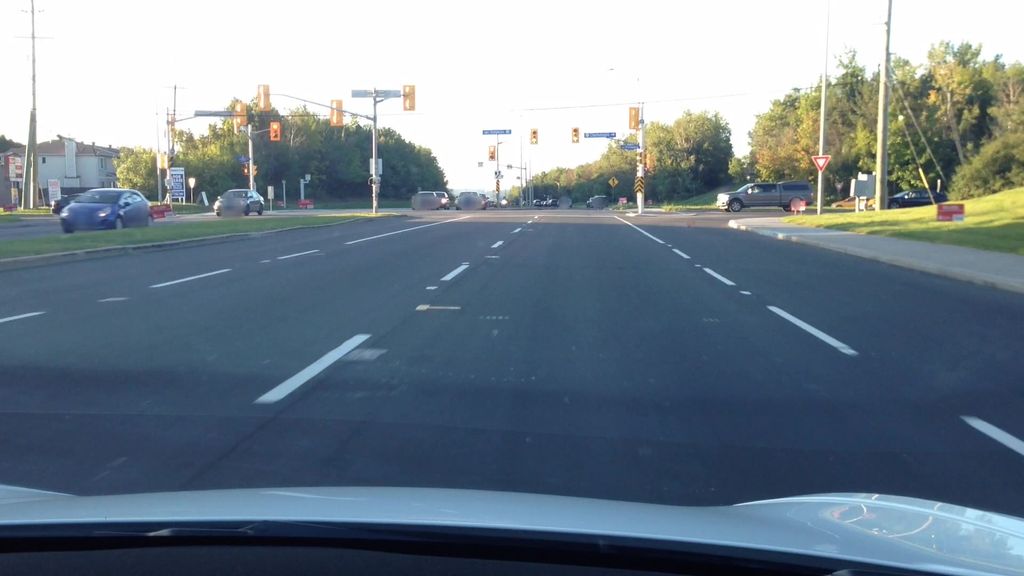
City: ottawa-gatineau